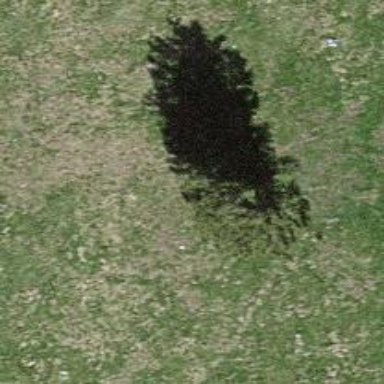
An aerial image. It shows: Single tag "natural: tree."